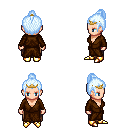
a pixel art fantasy rpg character, female body template, human, light skin, brown robe, robe skirt, white cyan short topknot hairstyle, gold tiara, gold boots, four views (front, back, left, right), 2x2 character sprite sheet, small pixel art, hard edges, no anti-aliasing